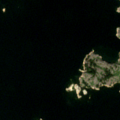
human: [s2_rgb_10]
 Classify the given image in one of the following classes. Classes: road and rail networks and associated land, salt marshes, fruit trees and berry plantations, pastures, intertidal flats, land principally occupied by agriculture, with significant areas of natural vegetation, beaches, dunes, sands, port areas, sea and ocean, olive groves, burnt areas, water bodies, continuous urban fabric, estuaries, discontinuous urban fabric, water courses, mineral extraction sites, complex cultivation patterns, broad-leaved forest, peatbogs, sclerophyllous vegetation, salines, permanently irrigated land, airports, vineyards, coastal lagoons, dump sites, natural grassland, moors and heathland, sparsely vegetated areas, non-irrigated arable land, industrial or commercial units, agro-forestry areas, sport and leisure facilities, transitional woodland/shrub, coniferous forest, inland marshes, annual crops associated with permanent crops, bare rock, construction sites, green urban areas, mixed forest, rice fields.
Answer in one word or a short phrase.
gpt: mixed forest, sea and ocean